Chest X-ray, PA view. Patient: 34 years old, sex M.
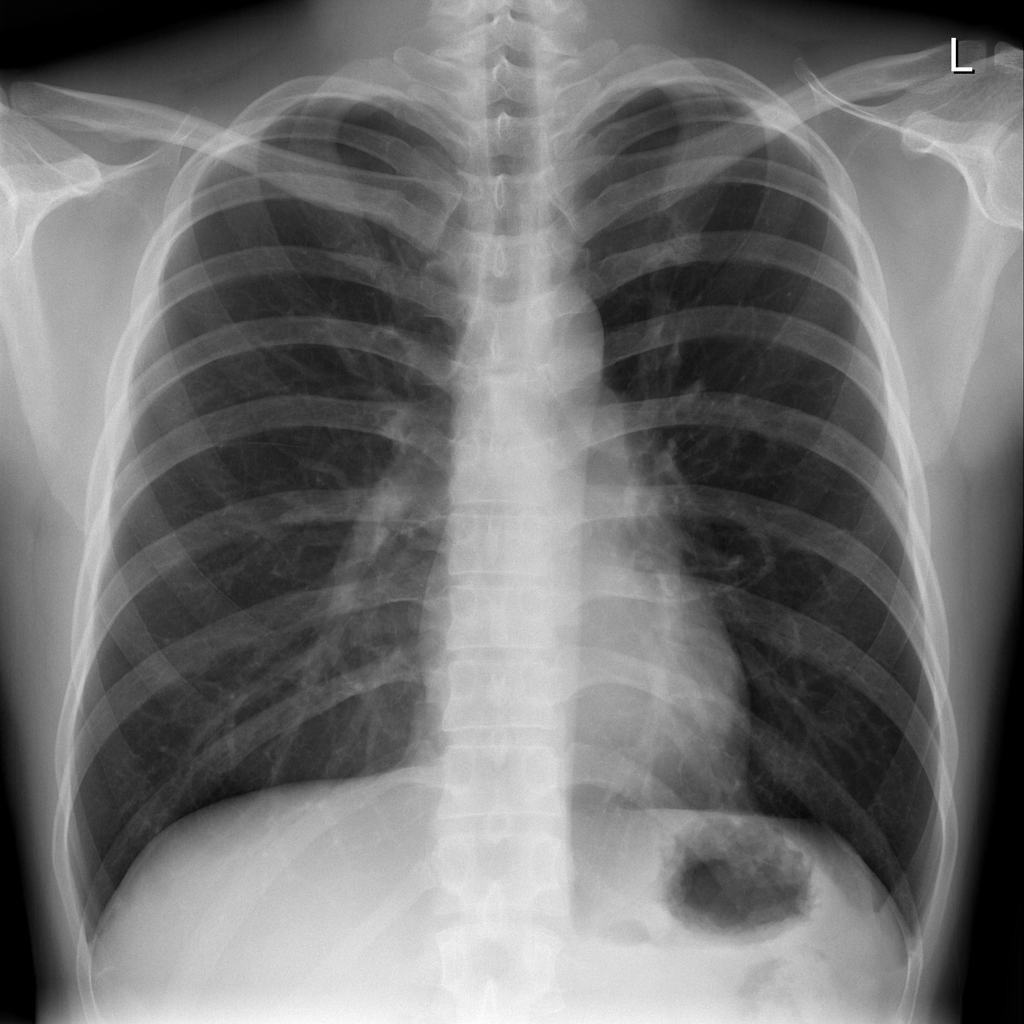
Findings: No Finding